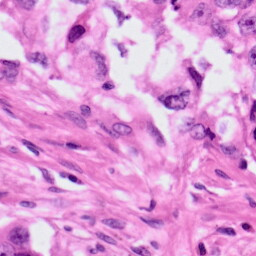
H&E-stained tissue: Lung